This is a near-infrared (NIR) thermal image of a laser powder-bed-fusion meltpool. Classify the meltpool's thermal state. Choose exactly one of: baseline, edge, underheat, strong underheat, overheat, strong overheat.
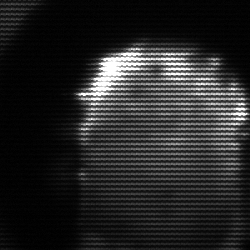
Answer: baseline